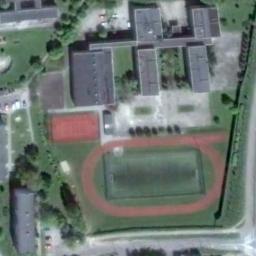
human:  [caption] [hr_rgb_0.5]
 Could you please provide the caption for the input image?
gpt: There are some white houses on the right of the track .

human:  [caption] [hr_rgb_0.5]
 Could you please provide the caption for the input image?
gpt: There are many buildings next to the ground track field .

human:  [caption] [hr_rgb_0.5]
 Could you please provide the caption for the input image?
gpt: The ground track field is surrounded by some buildings .

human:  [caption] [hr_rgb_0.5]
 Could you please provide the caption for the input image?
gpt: Track and field are built on the lawn, Next to residential areas and vegetation .

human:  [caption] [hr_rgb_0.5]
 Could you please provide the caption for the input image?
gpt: There are some black buildings beside the ground track field .